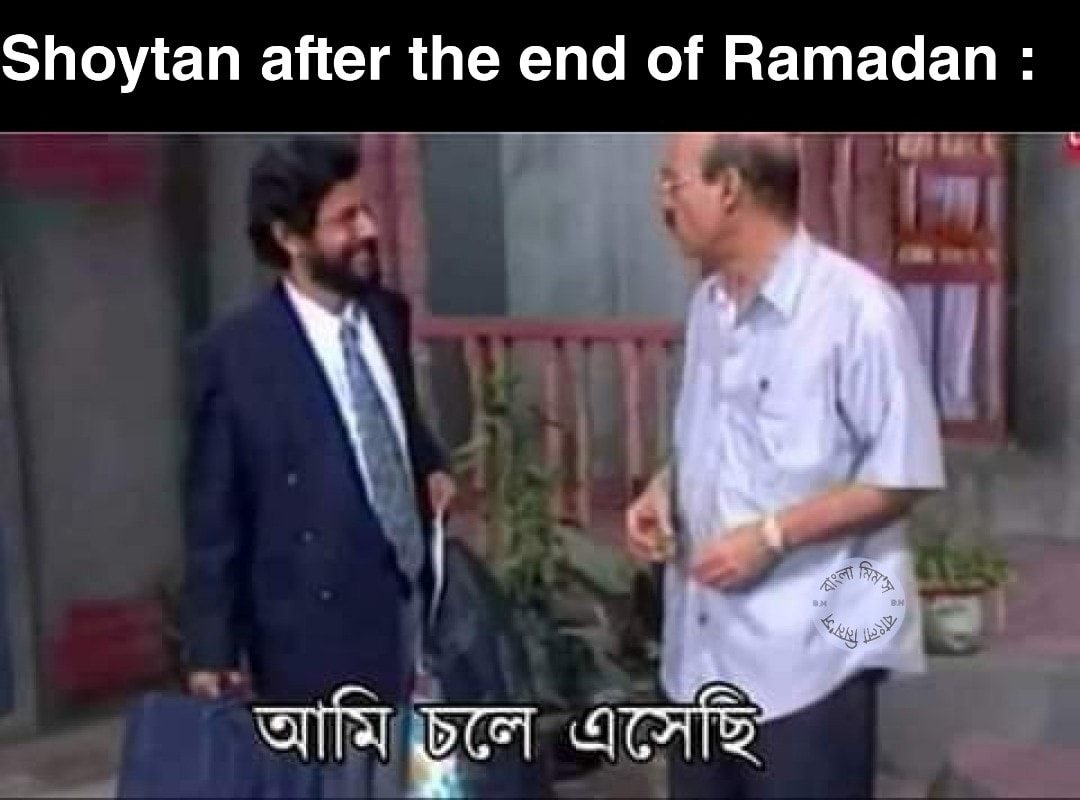
Caption: Shoytan after the end of Ramadan :   আমি চলে এসেছি
Label: non-hate